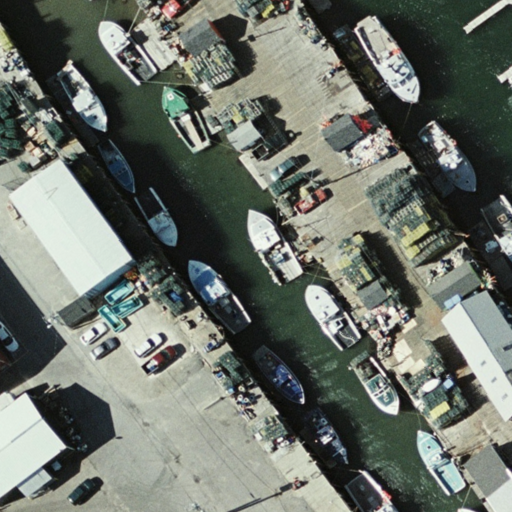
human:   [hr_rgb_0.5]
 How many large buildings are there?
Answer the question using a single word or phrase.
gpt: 1

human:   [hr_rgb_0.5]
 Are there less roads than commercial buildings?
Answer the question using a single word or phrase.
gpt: no

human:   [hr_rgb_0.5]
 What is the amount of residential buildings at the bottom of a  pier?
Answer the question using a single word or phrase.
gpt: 4

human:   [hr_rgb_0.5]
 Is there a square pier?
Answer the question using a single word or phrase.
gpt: no

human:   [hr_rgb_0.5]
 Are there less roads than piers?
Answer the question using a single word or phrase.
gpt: no

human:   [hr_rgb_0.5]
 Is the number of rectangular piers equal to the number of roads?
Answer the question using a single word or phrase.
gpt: yes

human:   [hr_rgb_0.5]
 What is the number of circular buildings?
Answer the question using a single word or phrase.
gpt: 0

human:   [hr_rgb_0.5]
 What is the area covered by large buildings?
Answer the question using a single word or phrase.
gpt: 1179m2

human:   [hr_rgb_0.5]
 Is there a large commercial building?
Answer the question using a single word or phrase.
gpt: no

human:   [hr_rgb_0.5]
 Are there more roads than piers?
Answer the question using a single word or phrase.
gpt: no

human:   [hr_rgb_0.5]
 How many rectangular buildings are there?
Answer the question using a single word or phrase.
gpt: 3

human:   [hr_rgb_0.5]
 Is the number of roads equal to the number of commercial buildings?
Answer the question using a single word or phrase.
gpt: no

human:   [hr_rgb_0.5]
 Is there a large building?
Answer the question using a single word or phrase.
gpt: yes

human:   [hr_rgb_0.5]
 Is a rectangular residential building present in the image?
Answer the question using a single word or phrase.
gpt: yes

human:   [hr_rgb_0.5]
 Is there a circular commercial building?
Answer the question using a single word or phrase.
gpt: no

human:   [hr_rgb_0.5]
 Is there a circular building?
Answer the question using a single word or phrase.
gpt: no

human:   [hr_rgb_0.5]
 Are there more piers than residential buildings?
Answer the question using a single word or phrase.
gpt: no

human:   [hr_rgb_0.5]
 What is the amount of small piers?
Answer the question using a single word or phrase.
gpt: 1

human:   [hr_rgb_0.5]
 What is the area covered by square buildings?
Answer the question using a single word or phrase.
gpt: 0m2

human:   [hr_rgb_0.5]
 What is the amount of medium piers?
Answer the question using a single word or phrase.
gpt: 0

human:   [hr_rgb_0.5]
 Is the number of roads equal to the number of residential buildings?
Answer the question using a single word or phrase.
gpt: no

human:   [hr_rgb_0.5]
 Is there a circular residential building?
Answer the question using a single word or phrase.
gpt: no

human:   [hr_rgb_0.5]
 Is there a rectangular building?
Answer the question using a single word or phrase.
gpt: yes

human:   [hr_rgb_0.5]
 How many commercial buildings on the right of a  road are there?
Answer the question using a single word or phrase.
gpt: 0

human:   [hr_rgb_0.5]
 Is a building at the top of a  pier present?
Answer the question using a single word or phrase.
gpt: yes

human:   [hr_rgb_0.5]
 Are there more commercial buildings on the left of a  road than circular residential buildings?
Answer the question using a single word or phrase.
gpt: no

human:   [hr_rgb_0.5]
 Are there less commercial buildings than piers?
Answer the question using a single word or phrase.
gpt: yes

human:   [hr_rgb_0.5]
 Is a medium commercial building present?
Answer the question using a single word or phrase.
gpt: no

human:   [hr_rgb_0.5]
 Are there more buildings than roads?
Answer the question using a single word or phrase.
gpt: yes

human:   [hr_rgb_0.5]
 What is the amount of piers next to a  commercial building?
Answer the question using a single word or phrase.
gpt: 0

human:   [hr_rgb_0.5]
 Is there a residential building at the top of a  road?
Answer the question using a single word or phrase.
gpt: yes

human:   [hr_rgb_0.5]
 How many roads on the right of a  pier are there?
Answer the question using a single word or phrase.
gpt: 2

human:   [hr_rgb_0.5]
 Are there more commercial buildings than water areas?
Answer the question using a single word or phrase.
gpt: no

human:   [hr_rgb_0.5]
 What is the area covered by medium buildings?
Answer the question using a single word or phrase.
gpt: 825m2

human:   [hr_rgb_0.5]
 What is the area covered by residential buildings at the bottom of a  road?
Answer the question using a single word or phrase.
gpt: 474m2

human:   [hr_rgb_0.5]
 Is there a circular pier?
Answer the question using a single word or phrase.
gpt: no